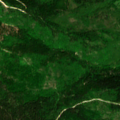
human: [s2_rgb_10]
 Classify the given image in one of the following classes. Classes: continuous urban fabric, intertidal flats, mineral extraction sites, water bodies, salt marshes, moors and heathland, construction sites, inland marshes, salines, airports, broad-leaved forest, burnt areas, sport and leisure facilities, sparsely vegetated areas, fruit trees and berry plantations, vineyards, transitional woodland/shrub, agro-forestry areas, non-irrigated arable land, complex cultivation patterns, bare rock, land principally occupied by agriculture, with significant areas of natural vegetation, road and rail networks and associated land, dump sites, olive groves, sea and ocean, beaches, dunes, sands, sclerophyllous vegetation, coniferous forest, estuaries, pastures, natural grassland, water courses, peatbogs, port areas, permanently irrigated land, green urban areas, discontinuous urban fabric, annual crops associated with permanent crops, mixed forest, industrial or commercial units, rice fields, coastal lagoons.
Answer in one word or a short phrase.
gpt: discontinuous urban fabric, broad-leaved forest, coniferous forest, mixed forest